Question: I have a JSF table:

As you can see the names of the columns are basic html links. Is there a way to remove the underlining of the names? And also to change the color of the names? Thank you for the help.
'''
<div id="settingsHashMap" style="width:1050px; height:400px; position:absolute; background-color:r; top:20px; left:1px">
<h:form id="form" >
<p:growl id="growl" showDetail="true" sticky="true" />
<!-- The sortable data table -->
<h:dataTable onmouseover="addOnclickToDatatableRows();" id="dataTable" value="#{AccountsController.dataList}" binding="#{table}" var="item">
<!-- Check box -->
<h:column>
<f:facet name="header">
<h:selectBooleanCheckbox value="#{AccountsController.mainSelectAll}" class="checkall" >
<f:ajax listener="#{AccountsController.selectAll}" render="@form" />
</h:selectBooleanCheckbox>
</f:facet>
<h:selectBooleanCheckbox onclick="highlight(this)" value="#{AccountsController.selectedIds[item.userid]}" >
<!-- if the user deselects one row deselect the main checkbox -->
<f:ajax listener="#{AccountsController.deselectMain}" render="@form" />
</h:selectBooleanCheckbox>
<!-- Click on table code -->
<h:outputLink id="lnkHidden" value="AccountProfile.jsf" style="text-decoration:none; color:white;">
<f:param name="id" value="#{item.userid}" />
</h:outputLink>
</h:column>
<!-- Row number -->
<h:column>
<f:facet name="header">
<h:outputText value="No. " style="text-decoration:none;color:white;" />
</f:facet>
<h:outputText value="#{table.rowIndex + AccountsController.firstRow + 1}" />
</h:column>
<h:column>
<f:facet name="header">
<h:commandLink value="User ID" actionListener="#{AccountsController.sort}" style="text-decoration:none;color:white;">
<f:attribute name="sortField" value="USERID" />
<f:ajax render="@form" />
</h:commandLink>
</f:facet>
<h:outputText value="#{item.userid}" />
</h:column>
<!--
email
description -->
<h:column>
<f:facet name="header">
<h:commandLink value="Group ID" actionListener="#{AccountsController.sort}" style="text-decoration:none;color:white;">
<f:attribute name="sortField" value="GROUPID" />
<f:ajax render="@form" />
</h:commandLink>
</f:facet>
<h:outputText value="#{item.groupid}" />
</h:column>
<h:column>
<f:facet name="header">
<h:commandLink value="Special Number" actionListener="#{AccountsController.sort}" style="text-decoration:none;color:white;">
<f:attribute name="sortField" value="SPECIALNUMBER" />
<f:ajax render="@form" />
</h:commandLink>
</f:facet>
<h:outputText value="#{item.specialnumber}" />
</h:column>
<h:column>
<f:facet name="header">
<h:commandLink value="Username" actionListener="#{AccountsController.sort}" style="text-decoration:none;color:white;">
<f:attribute name="sortField" value="USERNAME" />
<f:ajax render="@form" />
</h:commandLink>
</f:facet>
<h:outputText value="#{item.username}" />
</h:column>
<h:column>
<f:facet name="header">
<h:commandLink value="Address" actionListener="#{AccountsController.sort}" style="text-decoration:none;color:white;">
<f:attribute name="sortField" value="ADDRESS" />
<f:ajax render="@form" />
</h:commandLink>
</f:facet>
<h:outputText value="#{item.address}" />
</h:column>
<h:column>
<f:facet name="header">
<h:commandLink value="State/Region" actionListener="#{AccountsController.sort}" style="text-decoration:none;color:white;">
<f:attribute name="sortField" value="STATEREGION" />
<f:ajax render="@form" />
</h:commandLink>
</f:facet>
<h:outputText value="#{item.stateregion}" />
</h:column>
<h:column>
<f:facet name="header">
<h:commandLink value="Country" actionListener="#{AccountsController.sort}" style="text-decoration:none;color:white;">
<f:attribute name="sortField" value="COUNTRY" />
<f:ajax render="@form" />
</h:commandLink>
</f:facet>
<h:outputText value="#{item.country}" />
</h:column>
<h:column>
<f:facet name="header">
<h:commandLink value="User Status" actionListener="#{AccountsController.sort}" style="text-decoration:none;color:white;">
<f:attribute name="sortField" value="USERSTATUS" />
<f:ajax render="@form" />
</h:commandLink>
</f:facet>
<h:outputText value="#{item.userstatus}" />
</h:column>
<h:column>
<f:facet name="header">
<h:commandLink value="Telephone" actionListener="#{AccountsController.sort}" style="text-decoration:none;color:white;">
<f:attribute name="sortField" value="TELEPHONE" />
<f:ajax render="@form" />
</h:commandLink>
</f:facet>
<h:outputText value="#{item.telephone}" />
</h:column>
<h:column>
<f:facet name="header">
<h:commandLink value="Date User Added" actionListener="#{AccountsController.sort}" style="text-decoration:none;color:white;">
<f:attribute name="sortField" value="DATEUSERADDED" />
<f:ajax render="@form" />
</h:commandLink>
</f:facet>
<h:outputText value="#{item.dateuseradded}" />
</h:column>
</h:dataTable>
<!-- The paging buttons -->
<h:commandButton value="first" action="#{AccountsController.pageFirst}"
disabled="#{AccountsController.firstRow == 0}" >
<f:ajax render="@form" execute="@form"></f:ajax>
</h:commandButton>&nbsp;
<h:commandButton value="prev" action="#{AccountsController.pagePrevious}"
disabled="#{AccountsController.firstRow == 0}" >
<f:ajax render="@form" execute="@form"></f:ajax>
</h:commandButton>&nbsp;
<h:commandButton value="next" action="#{AccountsController.pageNext}"
disabled="#{AccountsController.firstRow + AccountsController.rowsPerPage >= AccountsController.totalRows}" >
<f:ajax render="@form" execute="@form"></f:ajax>
</h:commandButton>&nbsp;
<h:commandButton value="last" action="#{AccountsController.pageLast}"
disabled="#{AccountsController.firstRow + AccountsController.rowsPerPage >= AccountsController.totalRows}" >
<f:ajax render="@form" execute="@form"></f:ajax>
</h:commandButton>&nbsp;
<h:outputText value="Page #{AccountsController.currentPage} / #{AccountsController.totalPages}" />
<br />
<!-- The paging links -->
<ui:repeat value="#{AccountsController.pages}" var="page">
<h:commandLink value="#{page}" actionListener="#{AccountsController.page}"
rendered="#{page != AccountsController.currentPage}" style="text-decoration:none;color:white;">
<f:ajax render="@form" execute="@form"></f:ajax>
</h:commandLink>
<h:outputText value="#{page}" escape="false"
rendered="#{page == AccountsController.currentPage}" style="text-decoration:none;color:white;"/>
</ui:repeat>
<br />
<!-- Set rows per page -->
<h:outputLabel for="rowsPerPage" value="Rows per page" />
<h:inputText id="rowsPerPage" value="#{AccountsController.rowsPerPage}" size="3" maxlength="3" />
<h:commandButton value="Set" action="#{AccountsController.pageFirst}" >
<f:ajax render="@form" execute="@form"></f:ajax>
</h:commandButton>&nbsp;
<h:message for="rowsPerPage" errorStyle="color: red;" />
<!-- hidden button -->
<h:commandButton id="deleterow" value="HiddenDelete" action="#{AccountsController.deleteSelectedIDs}" style="display:none">
<f:ajax render="@form"></f:ajax>
</h:commandButton>
<!-- the delete button -->
<h:button value="Delete" onclick="deletedialog(this, 'Do you want to delete the selected rows?'); return false;" />
<script type="text/javascript" src="resources/js/tabs.js"></script>
</h:form>
</div>
<div id="settingsdivb" style="width:350px; height:400px; position:absolute; background-color:transparent; top:20px; left:800px">
</div>
</div>
'''
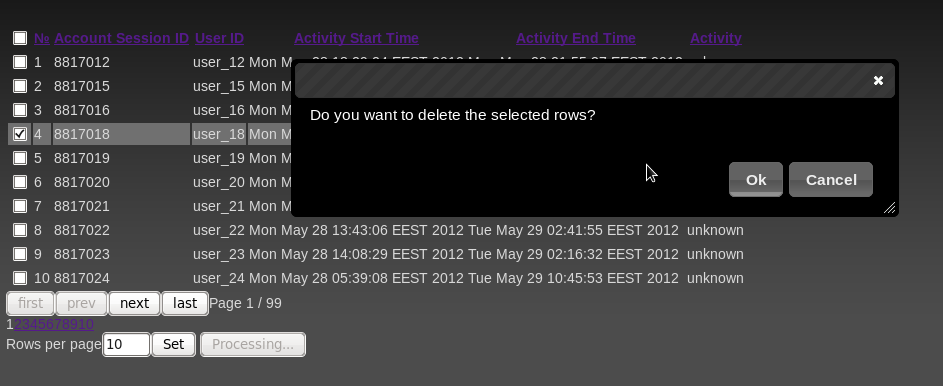
Answer: Add the CSS style like this:
'''
<h:commandLink value="This is a link" style="text-decoration:none;color:red;" />
'''